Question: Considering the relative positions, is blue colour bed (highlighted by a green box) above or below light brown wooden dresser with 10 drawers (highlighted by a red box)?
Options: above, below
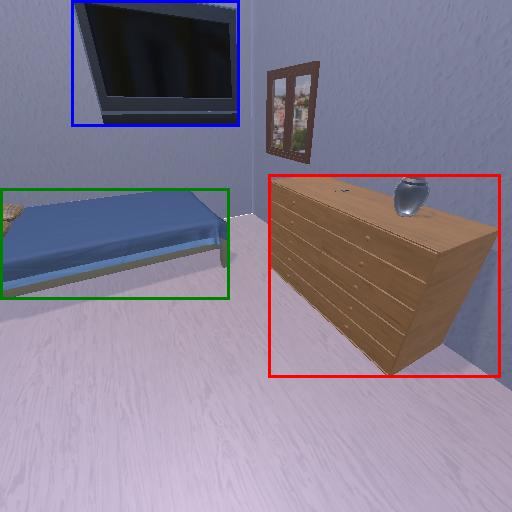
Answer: above